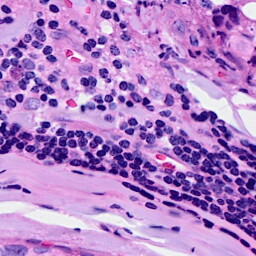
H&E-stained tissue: Breast